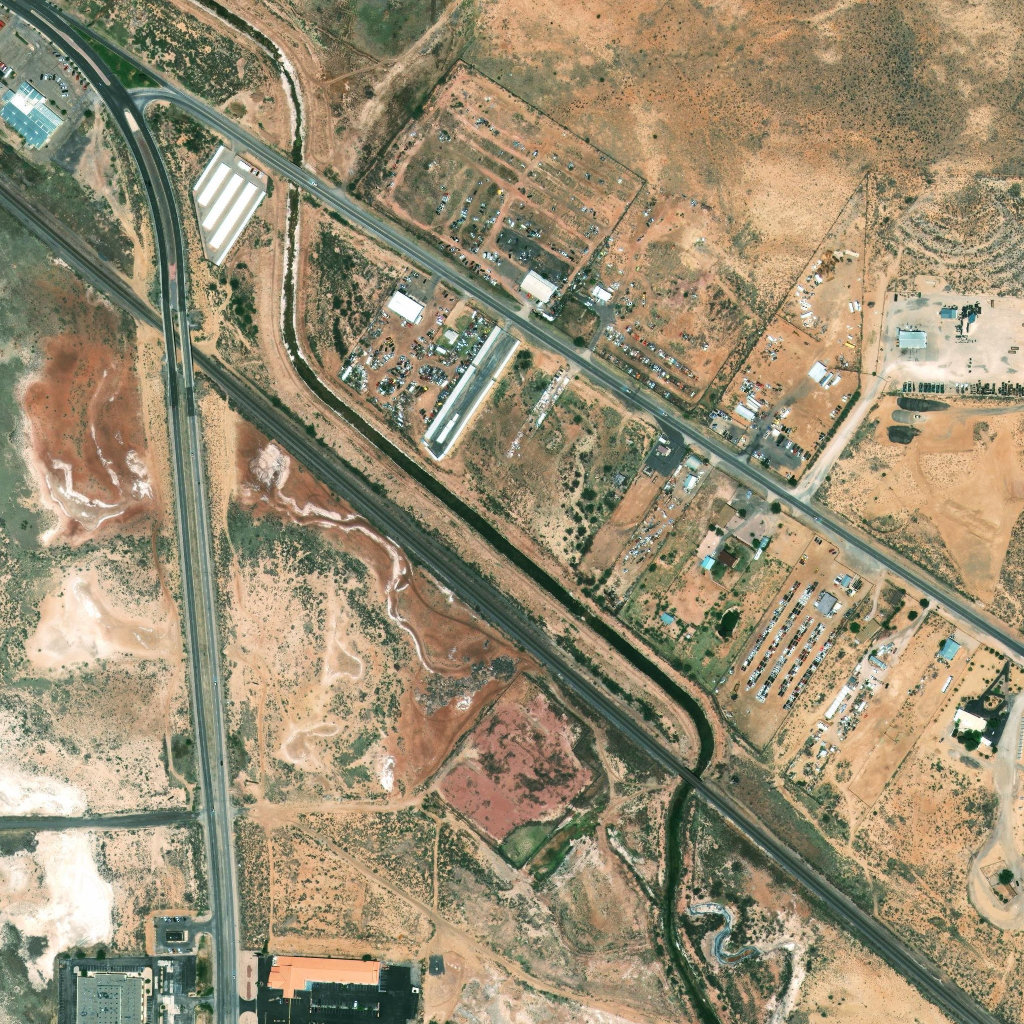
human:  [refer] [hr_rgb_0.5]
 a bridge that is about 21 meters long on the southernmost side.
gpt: <box>[[66, 74, 68, 76, 0]]</box>